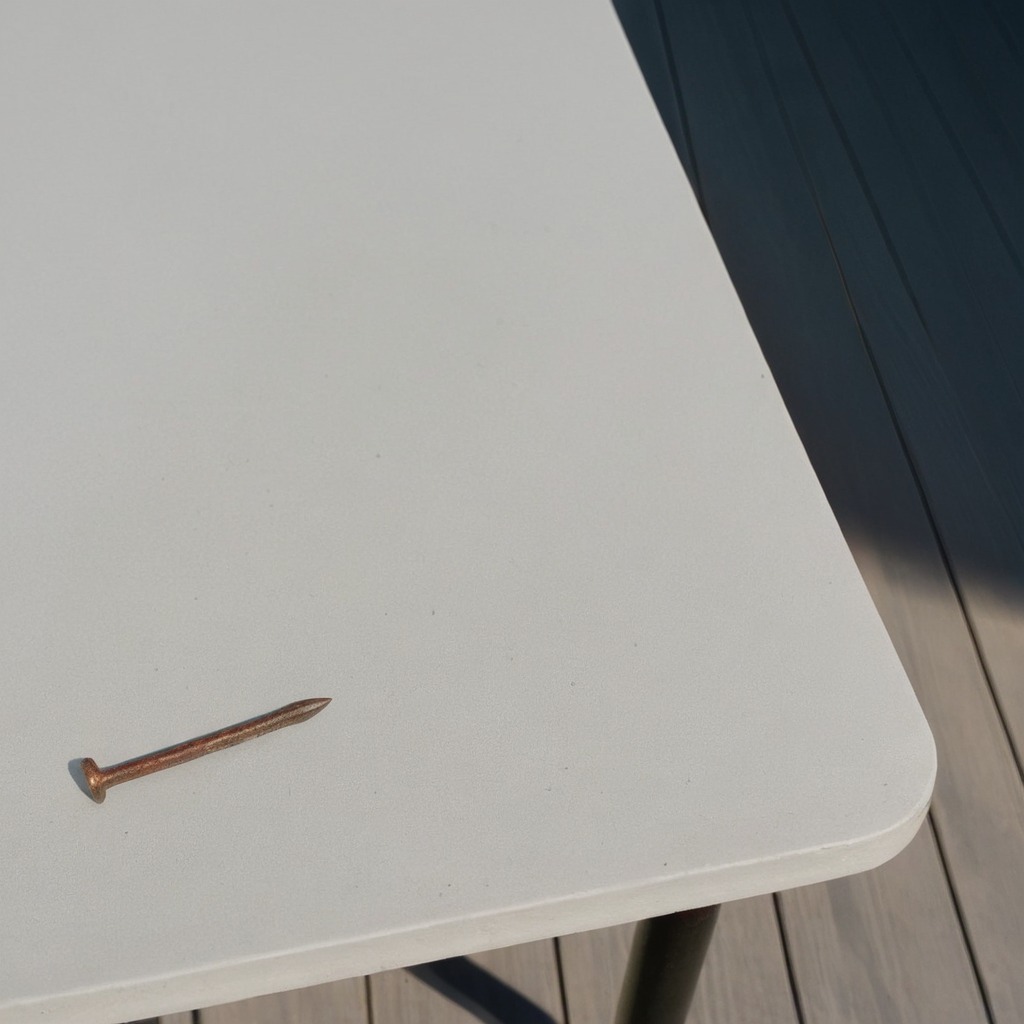
A iron nail lies on a clean utility table in a temporary outdoor tool station.